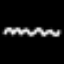
Label: squiggle